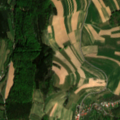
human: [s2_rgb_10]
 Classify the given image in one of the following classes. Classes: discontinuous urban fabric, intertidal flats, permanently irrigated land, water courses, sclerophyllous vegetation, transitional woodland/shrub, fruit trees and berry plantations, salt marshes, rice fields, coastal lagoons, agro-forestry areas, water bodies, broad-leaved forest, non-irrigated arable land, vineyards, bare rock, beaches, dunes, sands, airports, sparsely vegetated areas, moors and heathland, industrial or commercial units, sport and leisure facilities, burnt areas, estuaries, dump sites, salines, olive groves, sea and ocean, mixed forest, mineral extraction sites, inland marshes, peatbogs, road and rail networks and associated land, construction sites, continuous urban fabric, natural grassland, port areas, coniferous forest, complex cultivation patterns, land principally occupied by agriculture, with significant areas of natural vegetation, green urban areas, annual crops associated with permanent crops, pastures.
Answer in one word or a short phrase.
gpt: non-irrigated arable land, complex cultivation patterns, land principally occupied by agriculture, with significant areas of natural vegetation, coniferous forest, mixed forest